Field crop: maize
Growth stage: 2
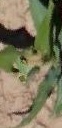
Species: maize